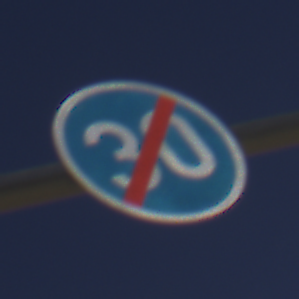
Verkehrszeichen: EndeMindestgeschwindigkeit
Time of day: Midday
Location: Outdoor (Nature)
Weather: Clear
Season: NotSpecified
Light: Natural